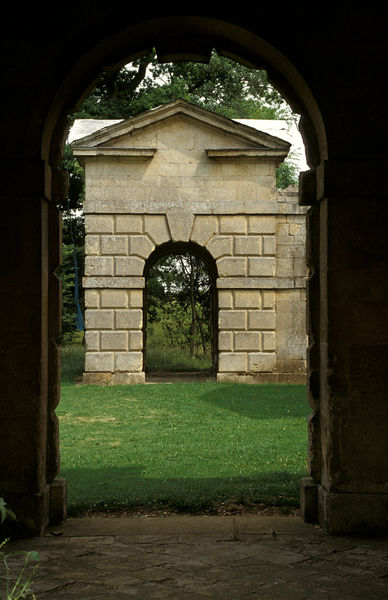
Titel: Temple of Venus, Blick aus dem rechten auf den linken Seitenpavillon
Künstler: William Kent
Standort: Stowe, Buckinghamshire
Institution: Stowe Landscape Gardens
Schlagwörter: baum, blau, blätter, dunkel, laub, schatten, weiß, bäume, dreieck, grün, landschaft, äste, braun, grau, hell, hintergrund, licht, profil, schwarz, tür, ausblick, blick, dach, gras, park, rasen, schloss, wiese, beige, architektur, stein, steine, gräser, boden, wald, garten, bogen, pflaster, zwei, sonnenlicht, giebel, mauer, ziegel, rundbogen, durchgang, tor, foto, fotografie, bögen, eingang, gang, ruine, durchblick, torbogen, mauerwerk, groß, fliesen, fries, dreiecksgiebel, portal, rustika, römer, schlussstein, tore, gesims, quader, sandstein, mauern, giebelfeld, fluchtpunkt, antik, mittelalter, unkraut, ausgang, hell-dunkel-kontrast, platten, tempel, steinboden, schtten, viereck, doppelt, steinplatten, englisch, dreiceck, römisch, klassizistisch, bossenrustika, druchgang, portico, mauersteine, landschaftsgarten, blickachse, schlusstein, gesprengt, grünw, rustik, dreiec, eise, entlastungstein, bauwrk, folly, fronton, mfoto